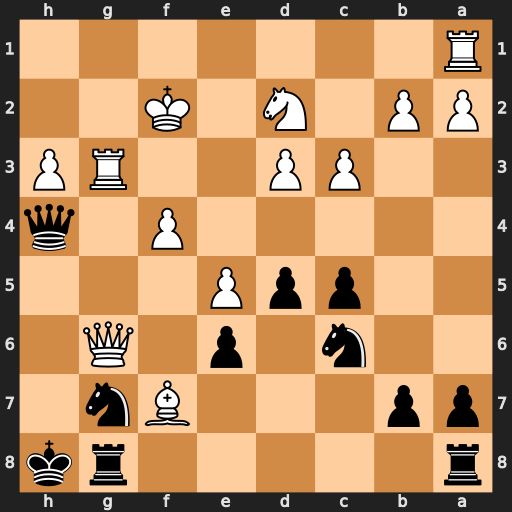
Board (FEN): r5rk/pp3Bn1/2n1p1Q1/2ppP3/5P1q/2PP2RP/PP1N1K2/R7
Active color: b
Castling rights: -
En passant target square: -
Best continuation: Qxf4+ Nf3 Nxe5 Qg5 Qxg5